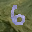
Label: 6